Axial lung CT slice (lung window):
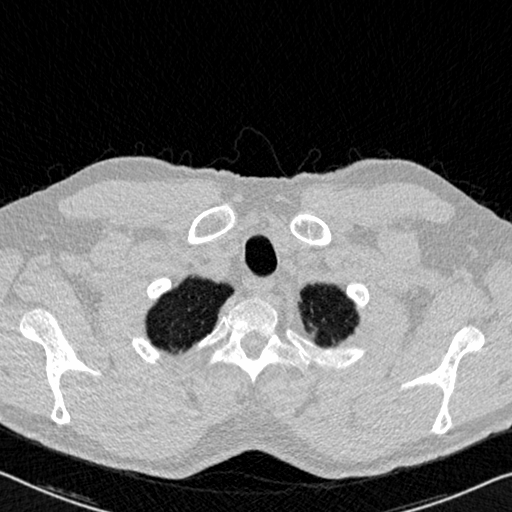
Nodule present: no